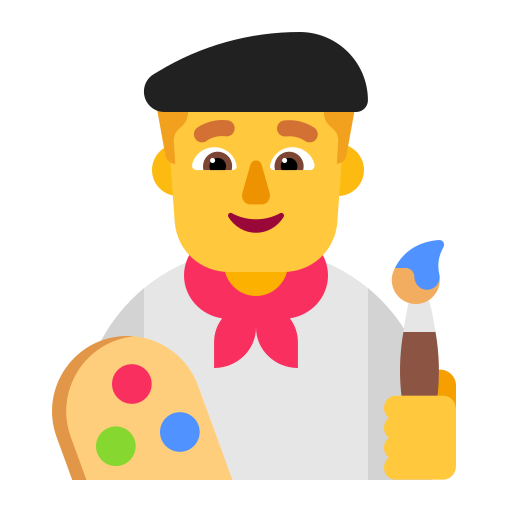
man artist flat default